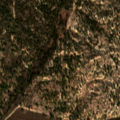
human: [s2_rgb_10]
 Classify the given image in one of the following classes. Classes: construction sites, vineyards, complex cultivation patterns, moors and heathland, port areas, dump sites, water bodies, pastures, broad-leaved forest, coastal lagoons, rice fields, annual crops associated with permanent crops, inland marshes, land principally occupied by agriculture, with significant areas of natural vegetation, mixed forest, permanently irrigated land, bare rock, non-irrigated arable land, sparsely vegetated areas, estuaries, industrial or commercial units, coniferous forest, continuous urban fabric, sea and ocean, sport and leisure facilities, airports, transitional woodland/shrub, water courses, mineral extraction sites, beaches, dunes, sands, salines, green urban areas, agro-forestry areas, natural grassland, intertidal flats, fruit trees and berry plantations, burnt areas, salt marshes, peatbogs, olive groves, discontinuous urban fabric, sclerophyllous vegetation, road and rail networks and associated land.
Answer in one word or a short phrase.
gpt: pastures, broad-leaved forest, mixed forest